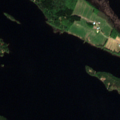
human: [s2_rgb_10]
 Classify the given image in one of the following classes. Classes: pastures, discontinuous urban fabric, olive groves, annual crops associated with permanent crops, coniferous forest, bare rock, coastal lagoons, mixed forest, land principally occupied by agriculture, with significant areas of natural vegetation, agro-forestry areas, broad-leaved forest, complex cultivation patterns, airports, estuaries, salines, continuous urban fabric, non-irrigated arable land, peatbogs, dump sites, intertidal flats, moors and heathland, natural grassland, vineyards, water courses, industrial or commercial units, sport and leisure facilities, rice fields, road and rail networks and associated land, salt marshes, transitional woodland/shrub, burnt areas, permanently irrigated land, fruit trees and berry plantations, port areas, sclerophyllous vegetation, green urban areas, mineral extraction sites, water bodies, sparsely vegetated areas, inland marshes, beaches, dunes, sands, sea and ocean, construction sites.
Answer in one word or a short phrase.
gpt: land principally occupied by agriculture, with significant areas of natural vegetation, coniferous forest, mixed forest, inland marshes, water bodies